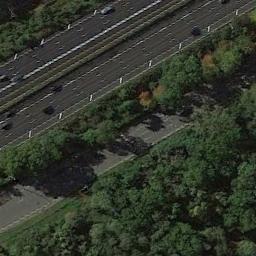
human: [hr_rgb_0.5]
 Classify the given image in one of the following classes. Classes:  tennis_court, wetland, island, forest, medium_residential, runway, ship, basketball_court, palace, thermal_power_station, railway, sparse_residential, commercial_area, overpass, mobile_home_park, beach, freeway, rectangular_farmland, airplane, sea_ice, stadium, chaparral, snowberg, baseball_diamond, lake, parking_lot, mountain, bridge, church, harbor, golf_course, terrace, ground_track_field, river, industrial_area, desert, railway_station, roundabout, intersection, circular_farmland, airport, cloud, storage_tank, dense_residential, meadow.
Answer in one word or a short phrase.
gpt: freeway